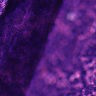
Metastatic tissue present: yes